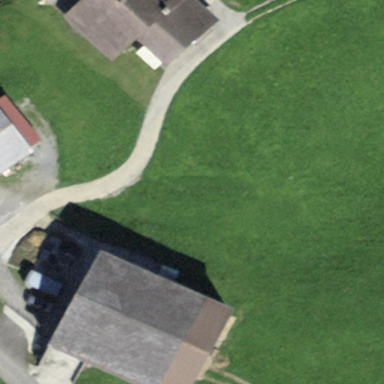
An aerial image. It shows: Farm with farmyard.